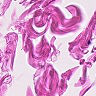
Metastatic tissue present: no